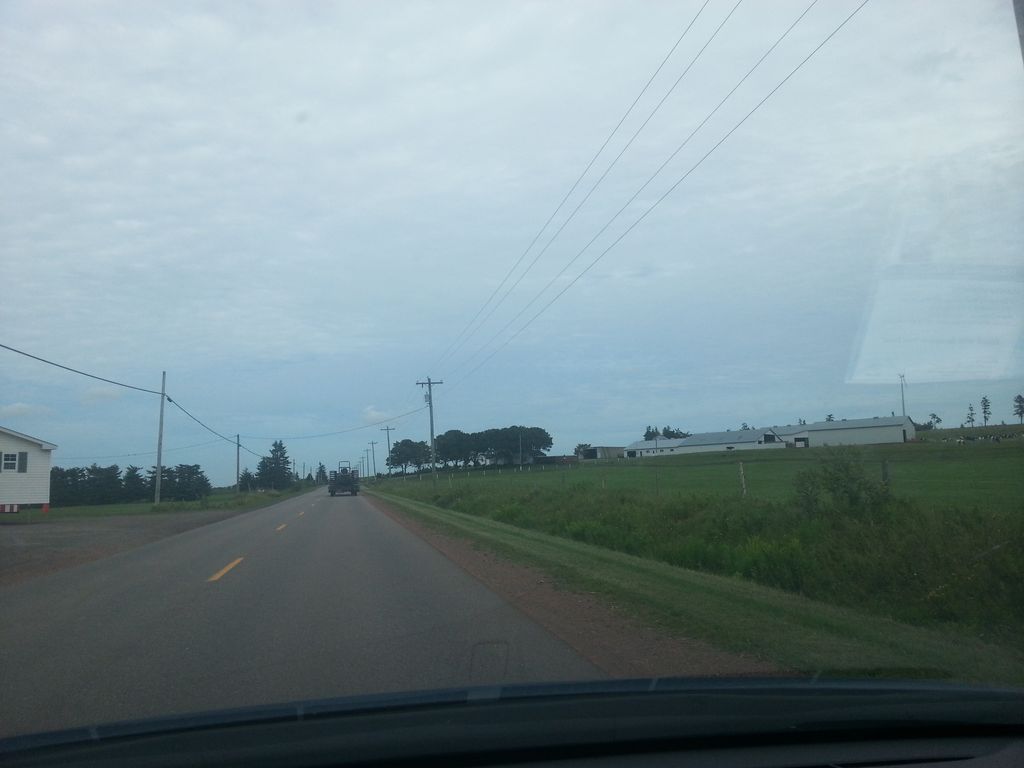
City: charlottetown